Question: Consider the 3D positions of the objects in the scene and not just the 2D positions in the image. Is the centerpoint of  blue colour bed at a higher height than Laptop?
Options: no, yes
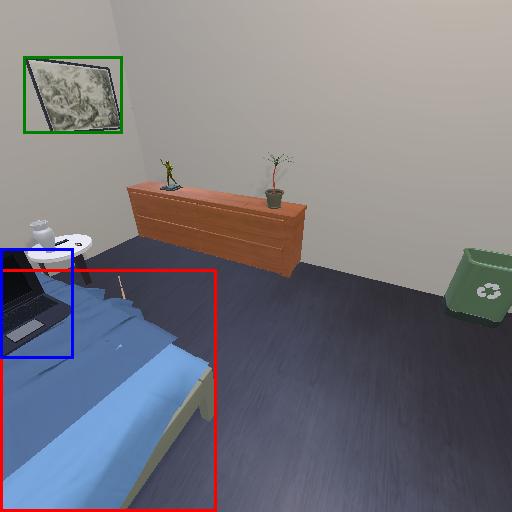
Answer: no